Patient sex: M
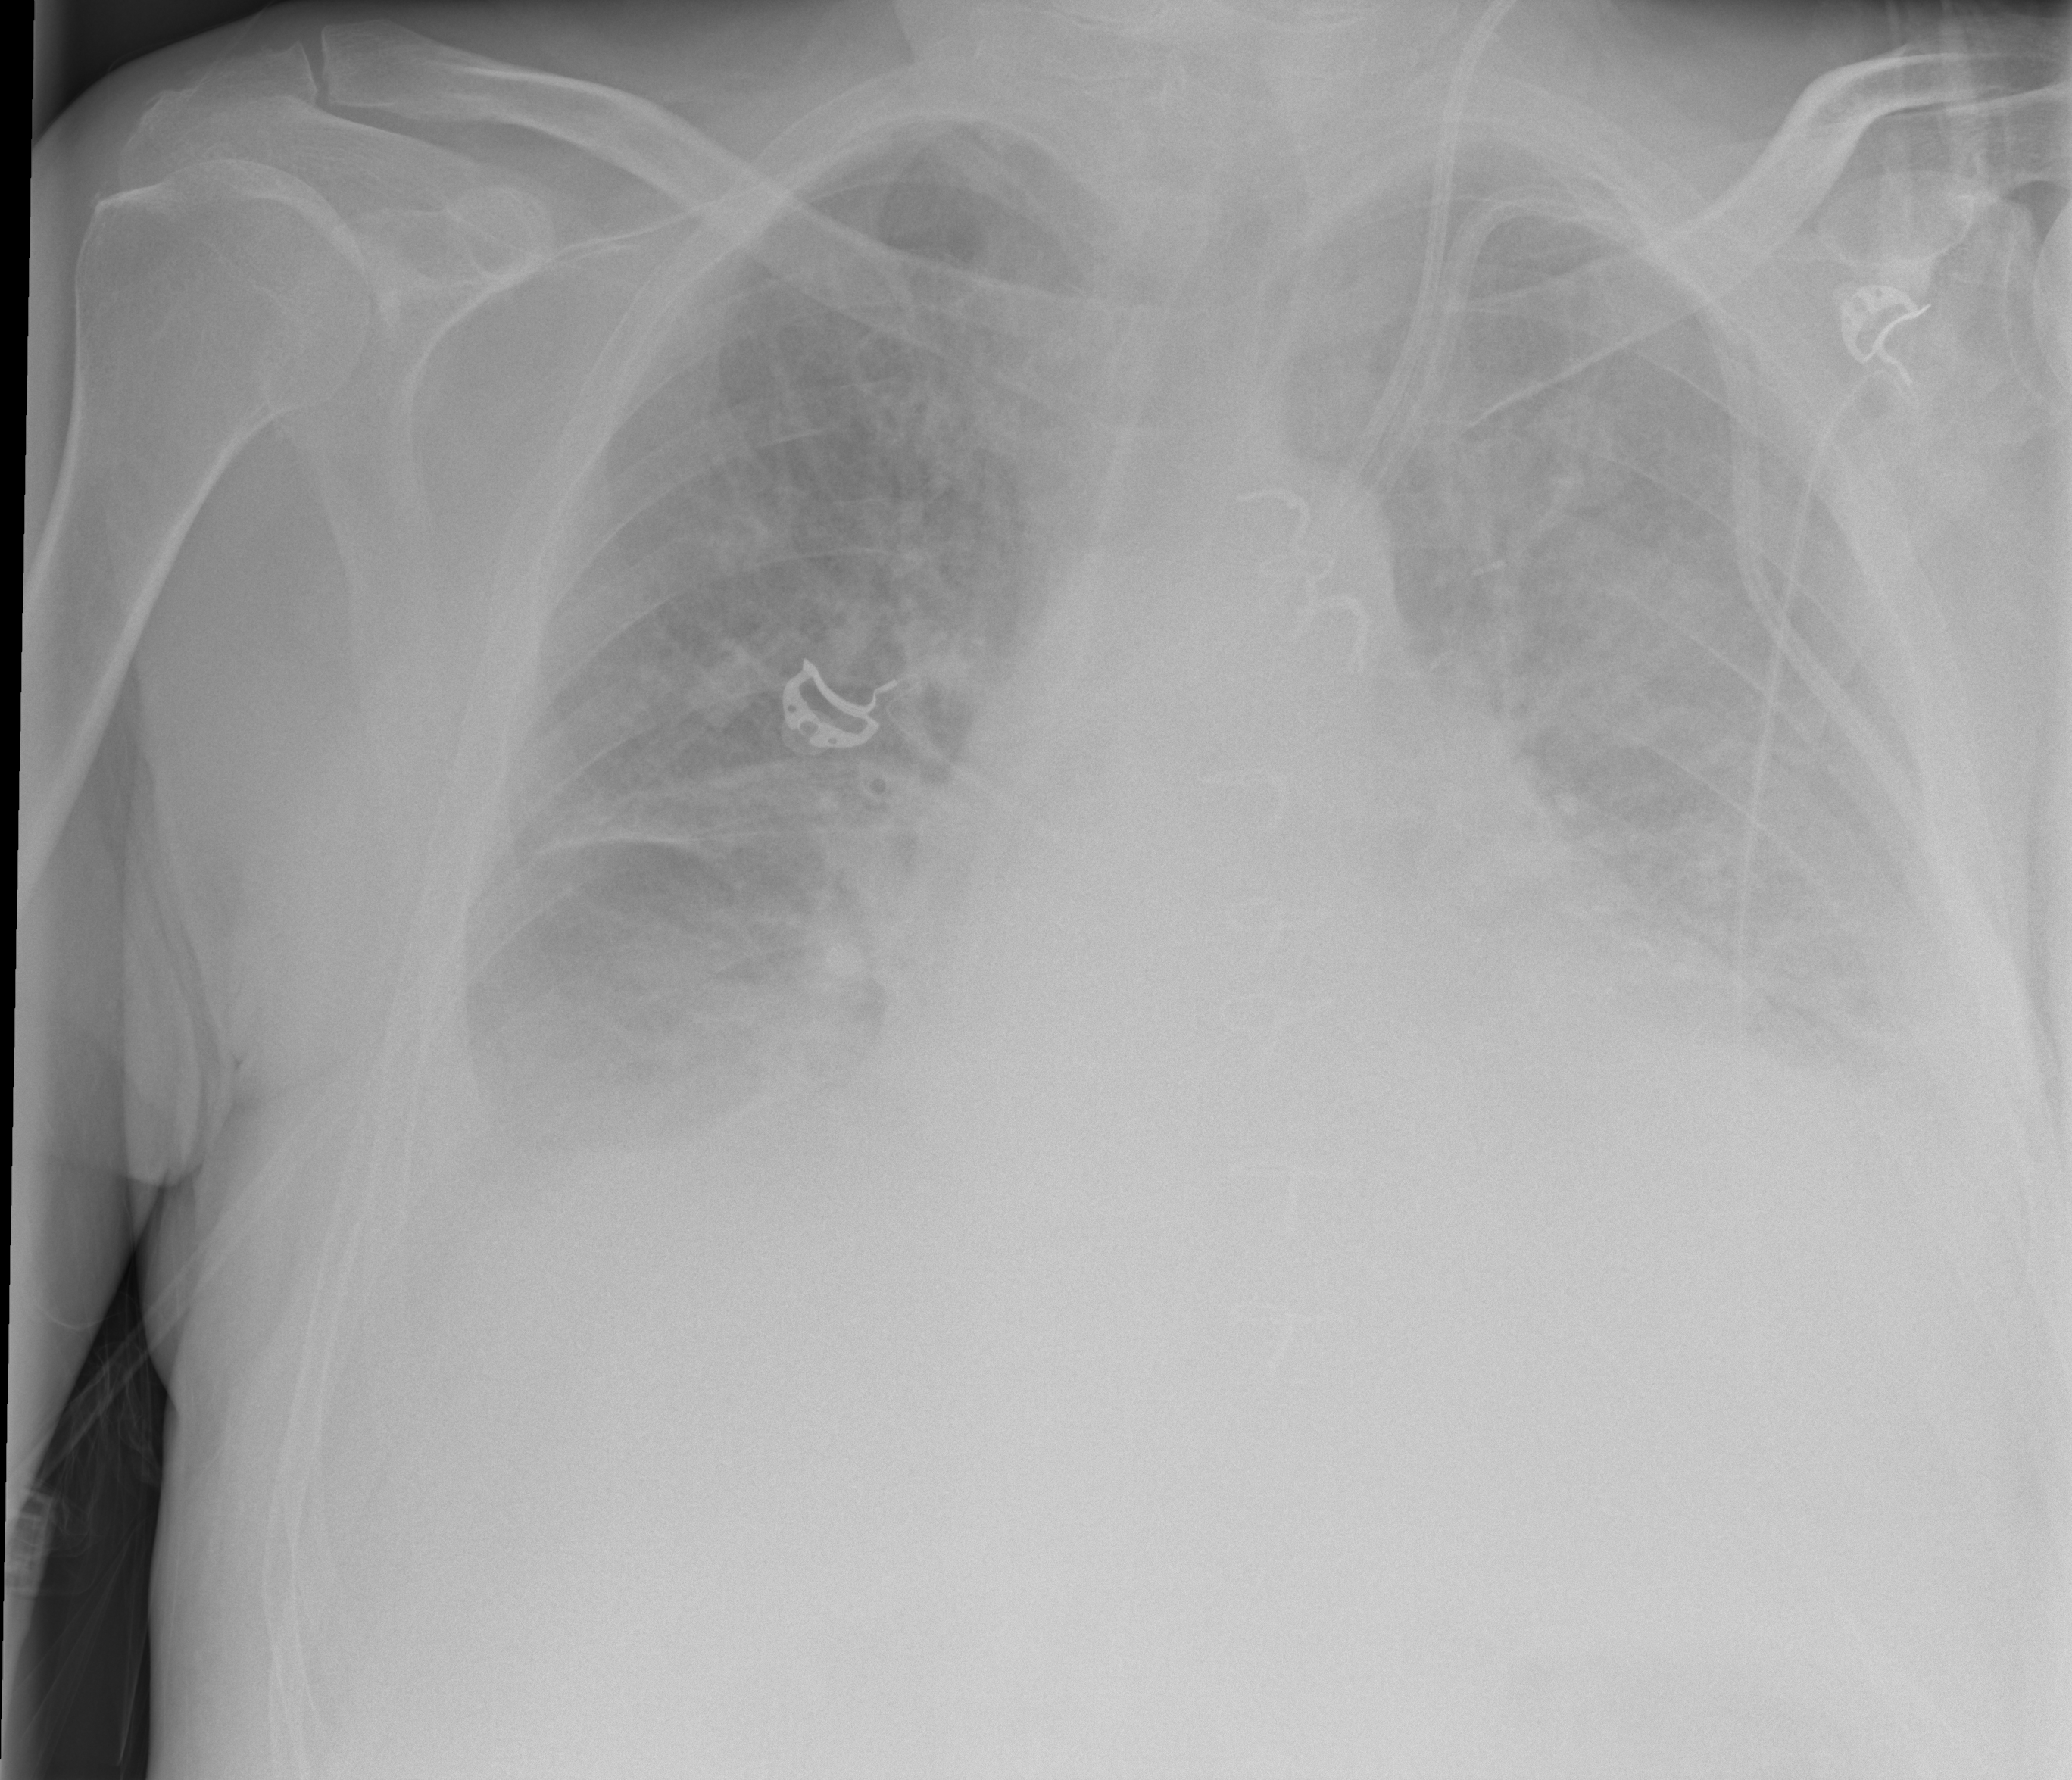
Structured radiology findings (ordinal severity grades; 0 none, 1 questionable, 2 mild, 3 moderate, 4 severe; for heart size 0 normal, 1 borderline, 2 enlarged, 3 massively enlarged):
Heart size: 2
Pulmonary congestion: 3
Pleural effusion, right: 2
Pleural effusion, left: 3
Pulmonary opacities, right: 2
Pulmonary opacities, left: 2
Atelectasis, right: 2
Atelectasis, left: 3